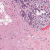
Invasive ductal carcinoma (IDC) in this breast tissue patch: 0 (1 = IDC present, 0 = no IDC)